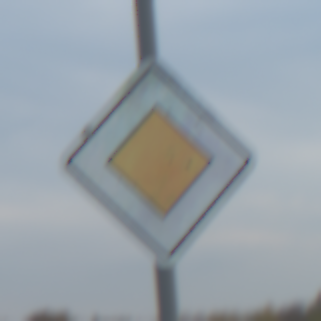
Verkehrszeichen: Vorfahrtsstrasse
Umgebung: Outdoor, Nature
Tageszeit: SunriseSunset
Wetter: PartlyCloudy
Licht: Natural
Jahreszeit: NotSpecified
Kontrast: MediumContrast